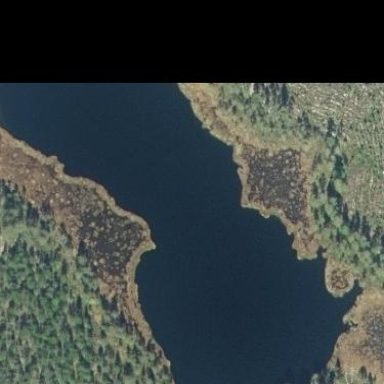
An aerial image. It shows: Serene lake.